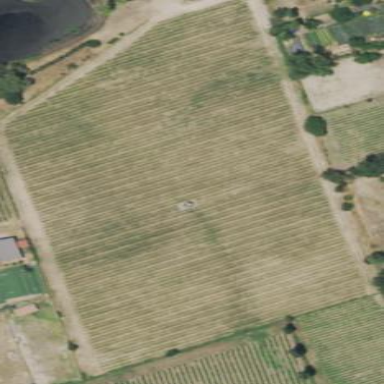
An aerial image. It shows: Vineyard with wine grapes as the main crop.